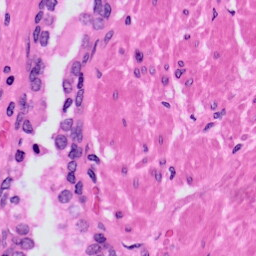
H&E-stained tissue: Prostate